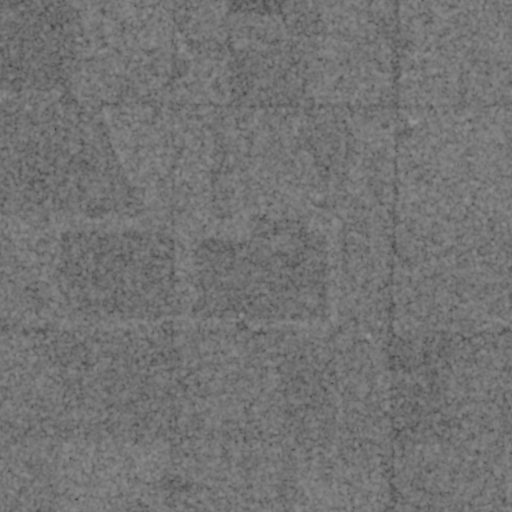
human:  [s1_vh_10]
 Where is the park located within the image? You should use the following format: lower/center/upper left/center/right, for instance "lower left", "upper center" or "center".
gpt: The park is located in the center left of the image.
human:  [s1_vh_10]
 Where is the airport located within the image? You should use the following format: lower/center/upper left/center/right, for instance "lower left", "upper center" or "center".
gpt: There is no airport in the image.

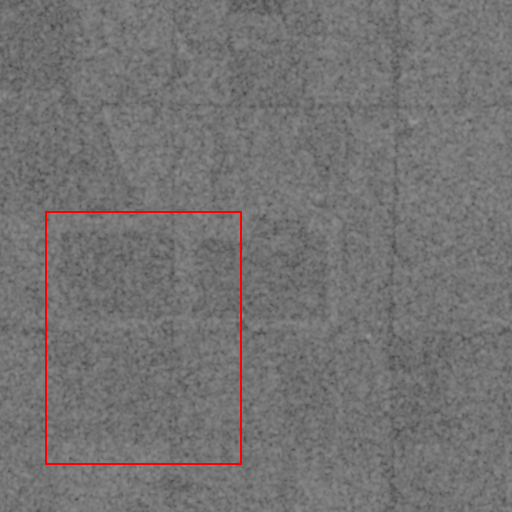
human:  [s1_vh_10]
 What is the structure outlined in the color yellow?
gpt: There is no yellow outline.
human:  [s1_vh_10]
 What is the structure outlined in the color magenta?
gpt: There is no structure outlined in magenta.